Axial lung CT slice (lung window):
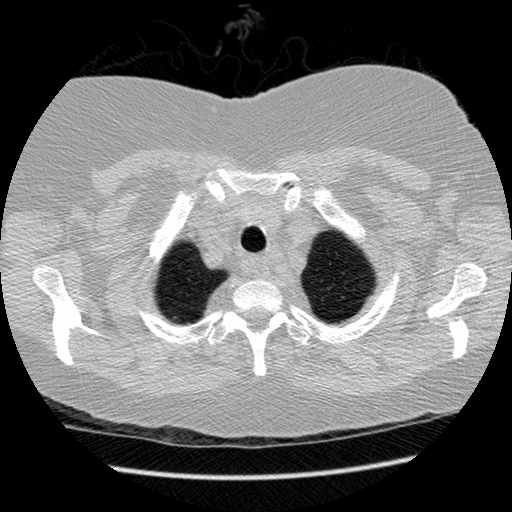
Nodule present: no